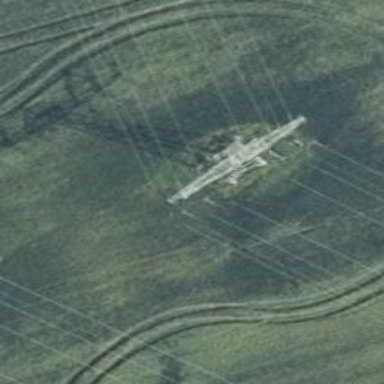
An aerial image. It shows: Power tower.